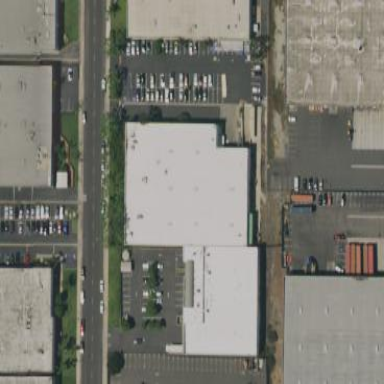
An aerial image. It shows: Warehouse building.